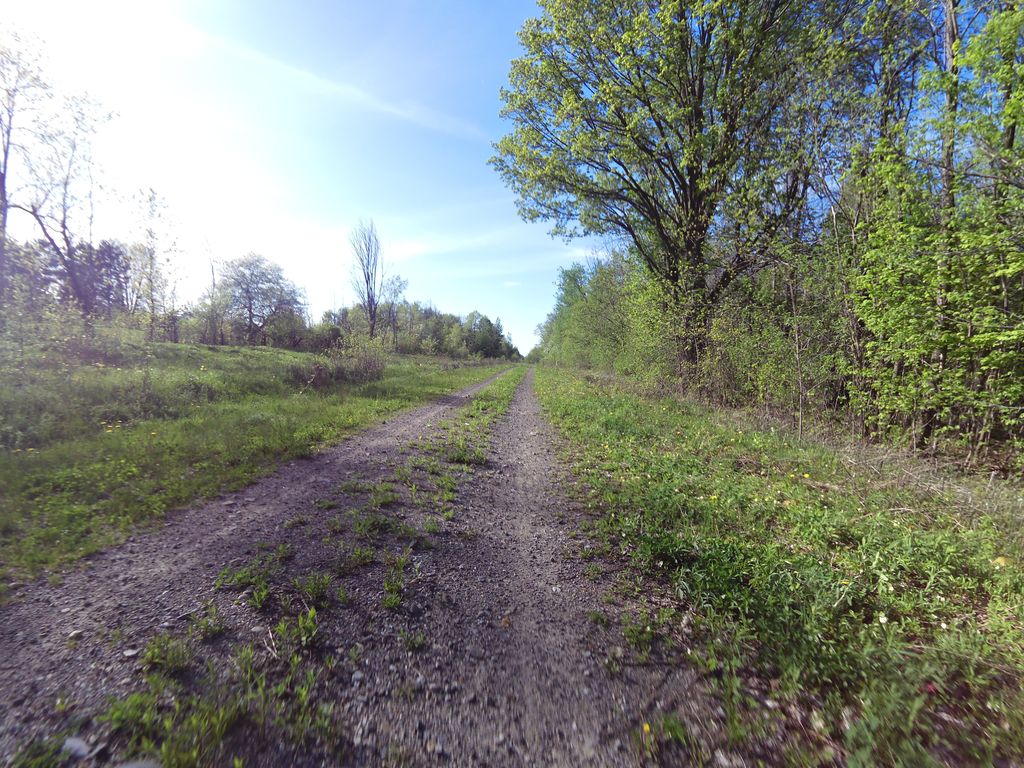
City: ottawa-gatineau